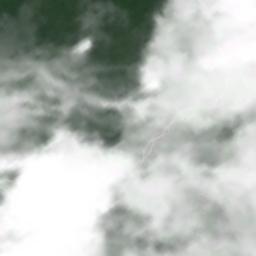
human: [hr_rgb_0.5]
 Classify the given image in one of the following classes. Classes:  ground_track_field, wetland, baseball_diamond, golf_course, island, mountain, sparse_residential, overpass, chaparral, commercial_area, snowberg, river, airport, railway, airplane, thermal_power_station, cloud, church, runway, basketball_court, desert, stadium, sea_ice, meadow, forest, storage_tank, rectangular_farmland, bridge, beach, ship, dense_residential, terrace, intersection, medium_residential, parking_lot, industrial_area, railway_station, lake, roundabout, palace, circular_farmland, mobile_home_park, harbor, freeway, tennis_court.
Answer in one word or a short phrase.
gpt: cloud